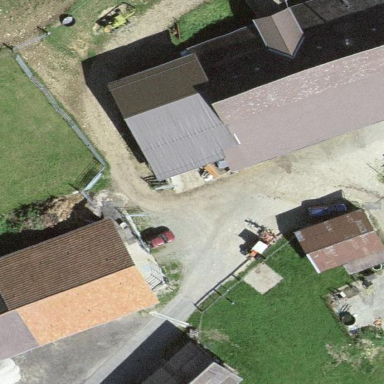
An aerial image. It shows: Farmyard area.